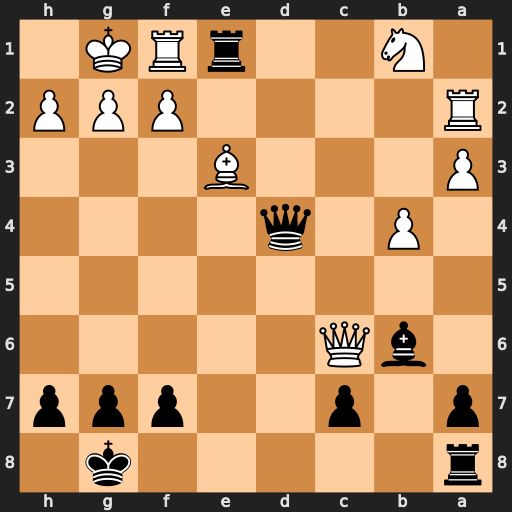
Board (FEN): r5k1/p1p2ppp/1bQ5/8/1P1q4/P3B3/R4PPP/1N2rRK1
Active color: b
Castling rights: -
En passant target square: -
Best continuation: Rxf1+ Kxf1 Qd1#